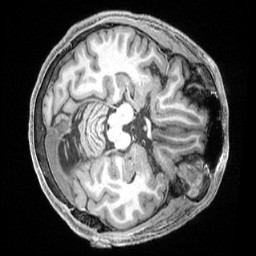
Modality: T1w
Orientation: axial
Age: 40
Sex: male
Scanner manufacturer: siemens
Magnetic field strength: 3 T
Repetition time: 2.4 s
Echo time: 0.00228 s